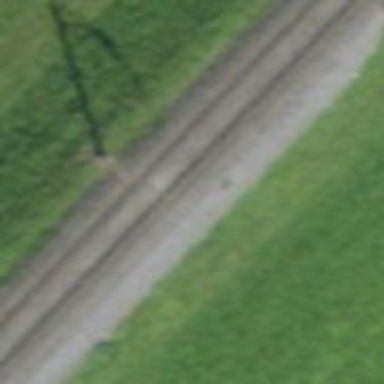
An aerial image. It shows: Single-track railway with electrified contact lines.